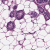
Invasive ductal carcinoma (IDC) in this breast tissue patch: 0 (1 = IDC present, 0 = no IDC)